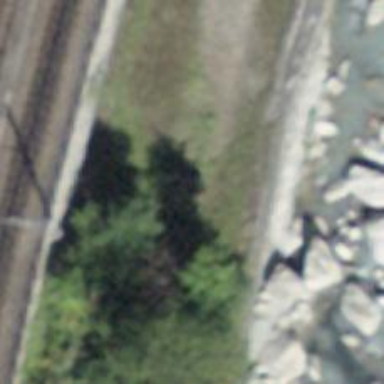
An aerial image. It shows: Railway buffer stop.